Question: Need help with in '.rdlc' reporting.
I have a '.RDLC' report like the one attached.
Here I can print one idcard each time for each student. I can collect the required data based on a student's unique no current session and pass that to the rdlc report to print that.
Now the problem is if I want to print/generate the Id cards for all students instead of printing one admit card each time what should I can do now? I can get all student's data but I have no idea how to represent them in report to achieve this goal.

'''
private void btnsearch_Click(object sender, EventArgs e)
{
if (txtcardid.Text == "")
{
txtcardid.Focus();
return;
}
else if (txtcardid.Text != "")
{
string sel = "select * from tbl_student where Card_id='" + txtcardid.Text + "' ";
DataTable datTab = mod.filldatatbl(sel);
if (datTab.Rows.Count.ToString() == "0")
{
label2.ForeColor = Color.Red;
label2.Text = "No Records Found";
SqlDataAdapter sda = new SqlDataAdapter();
BindingSource bds = new BindingSource();
bds.DataSource = datTab;
sda.Update(datTab);
this.tbl_studentBindingSource.DataSource = bds;
this.reportViewer1.RefreshReport();
btnsearch.Text = datTab.Rows.Count.ToString();
}
else if (datTab.Rows.Count.ToString() != "0")
{
//string sel1 = "select distinct Card_id,StudentName,RollNo,class,ContactNo,section,dates,totalhour,status1, min(Intime) as Intime, max(Outtime) as Outtime from tbl_stuAtten where Card_id='" + textBox1.Text + "' and dates between '" + dateTimePicker1.Text + "' and '" + dateTimePicker2.Text + "' group by Card_id,StudentName,RollNo,class,ContactNo,section,dates,totalhour,status1";
//DataTable datTab1 = mod.filldatatbl(sel1);
string cnt;
cnt = datTab.Rows.Count.ToString();
label2.ForeColor = Color.Green;
label2.Text = "" + cnt + " : Records Found ";
SqlDataAdapter sda = new SqlDataAdapter();
BindingSource bds = new BindingSource();
bds.DataSource = datTab;
sda.Update(datTab);
btnsearch.Text = datTab.Rows.Count.ToString();
this.tbl_studentBindingSource.DataSource = bds;
this.reportViewer1.RefreshReport();
}
}
//this.reportViewer1.RefreshReport();
}
'''
Any kind of help will be appreciated; I have spent hours googling it but no clue at all
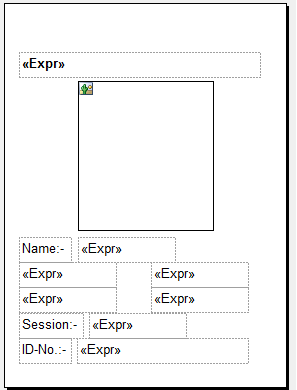
Answer: Create a list in your report body then design the id card inside that list.